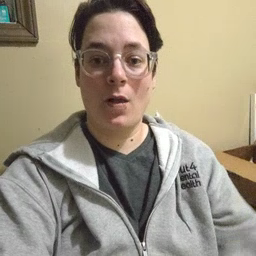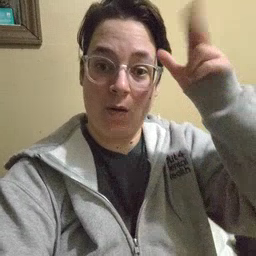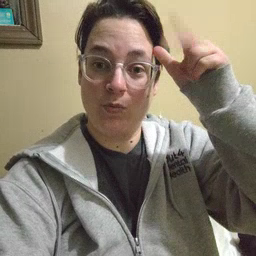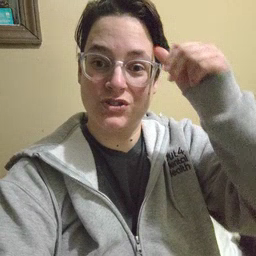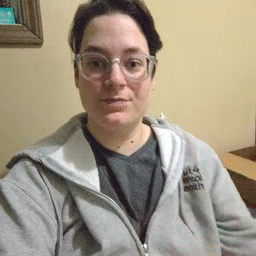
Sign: horse